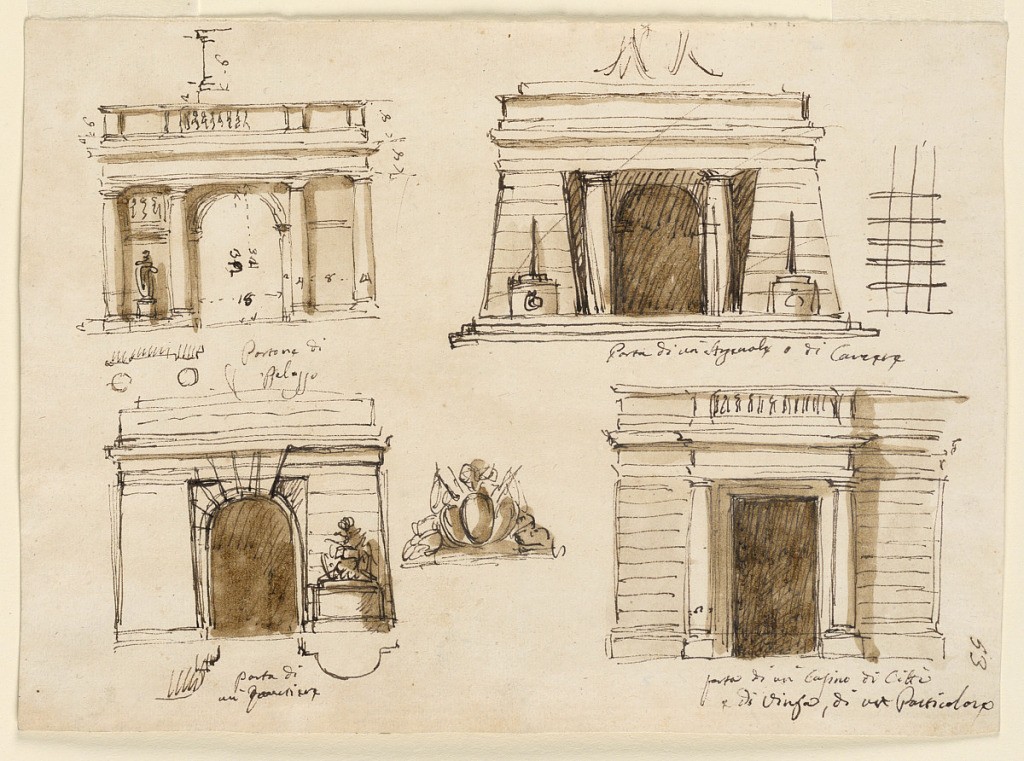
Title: Four gateways
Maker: Giuseppe Barberi, Italian, 1746–1809
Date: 1780–1790
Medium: Pen and brown ink, brush and brown wash on off-white laid paper
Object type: Drawing
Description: Top row: section of a dado; ornament. Second row: elevation of a gateway of a palace. Arched door opening flanked by wall panels and Doric columns. Statues and reliefs are to decorate the panels. Balustrade on top. Elevation of a gateway of a prison. the door opening is in the rear wall of a vestibule, which is bordered in front by two Doric columns and flanking pylons. Crossed bars. Bottom: elevation of a doorway for barracks. The door opening is flanked by wall panels from which pedestals with trophies of arms project. Beneath: plan. A trophy of arms. Elevation of a doorway for a casino. Oblong opening flanked by embedded Doric columns. Balustrade on top.